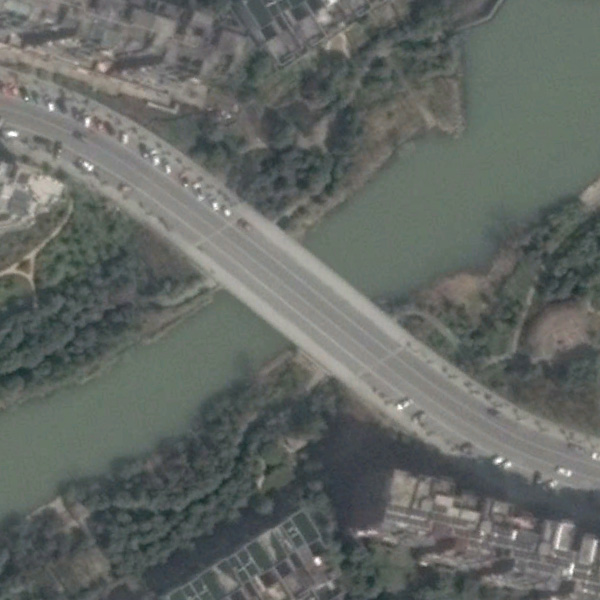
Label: Bridge